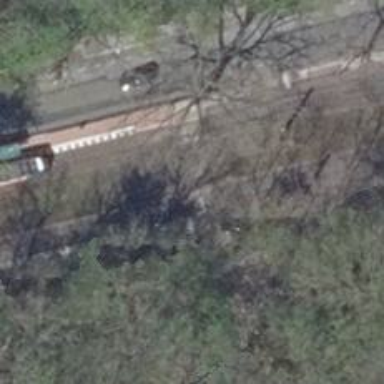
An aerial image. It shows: Railway crossing.